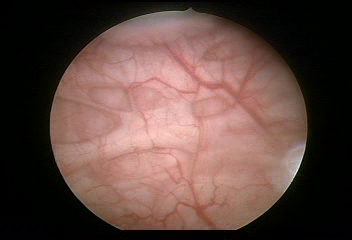
Modality: WLC
Class: Normal mucosa
Bladder cancer association: No